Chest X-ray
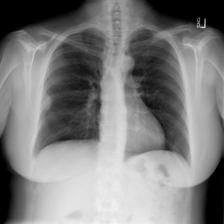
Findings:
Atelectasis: negative
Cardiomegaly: negative
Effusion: negative
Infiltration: negative
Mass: positive
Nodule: negative
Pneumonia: negative
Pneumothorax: negative
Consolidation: negative
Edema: negative
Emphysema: negative
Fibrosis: negative
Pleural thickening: negative
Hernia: negative